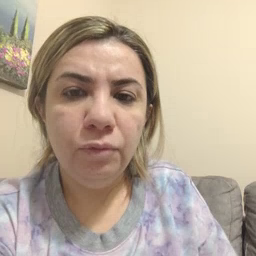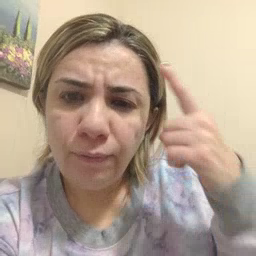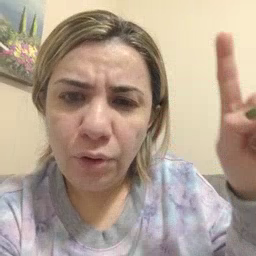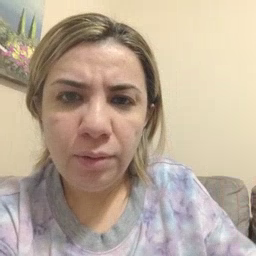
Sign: for